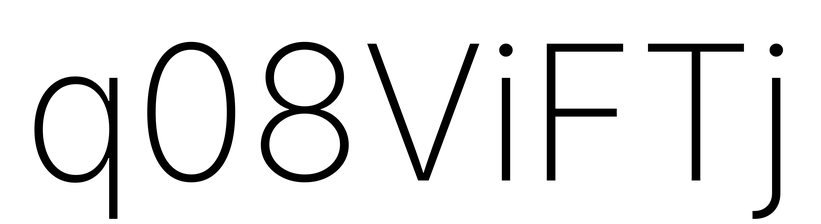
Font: Inter_ExtraLight